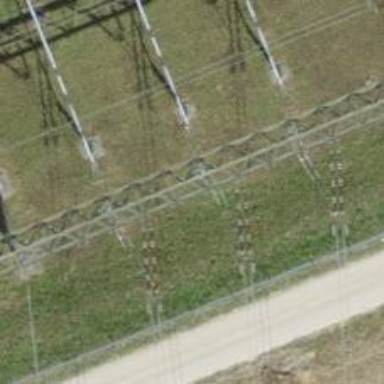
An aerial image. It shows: Insulator used in power equipment.